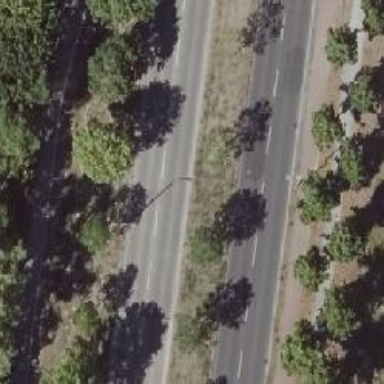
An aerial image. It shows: Avenue of deciduous broadleaved trees.